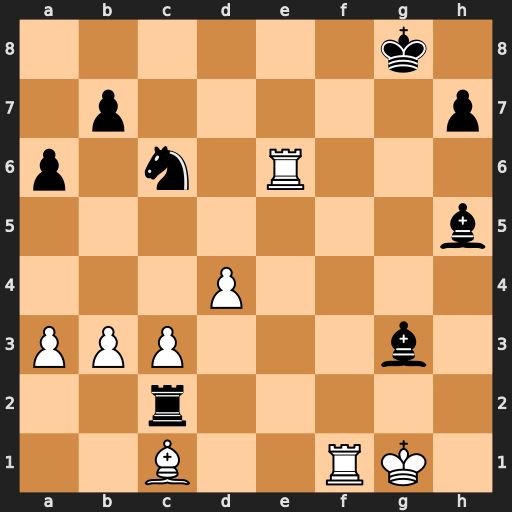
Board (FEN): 6k1/1p5p/p1n1R3/7b/3P4/PPP3b1/2r5/2B2RK1
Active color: w
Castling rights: -
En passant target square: -
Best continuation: Bh6 Bf2+ Rxf2 Rxf2 Kxf2